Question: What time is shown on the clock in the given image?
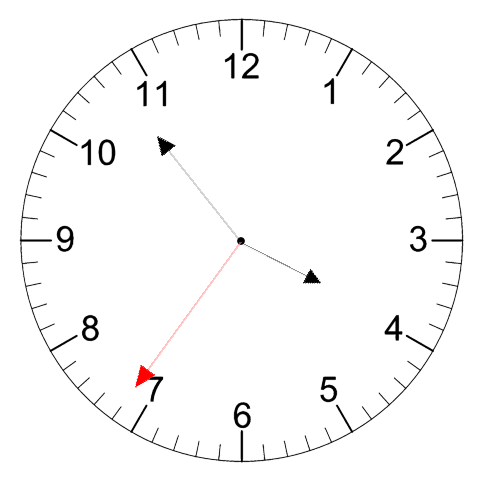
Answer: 03:53:36